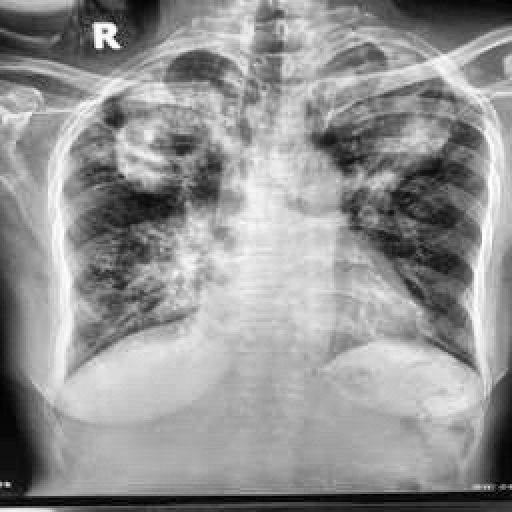
Finding: TUBERCULOSIS